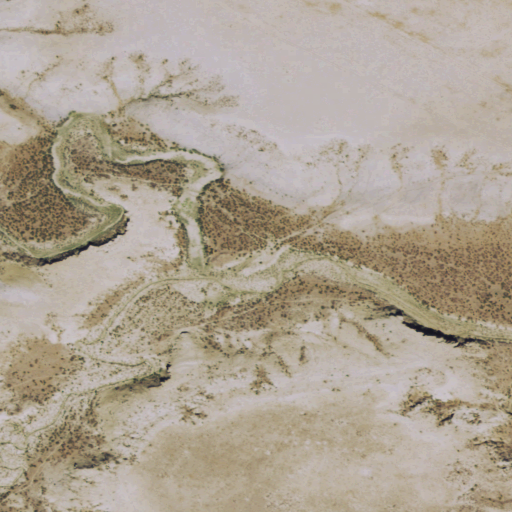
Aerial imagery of valley in Wyoming named South Branch Cave Gulch containing only shrub